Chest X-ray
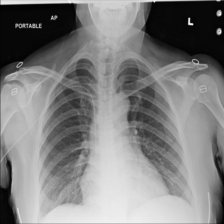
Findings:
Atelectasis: negative
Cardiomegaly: negative
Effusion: negative
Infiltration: negative
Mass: negative
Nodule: negative
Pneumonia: negative
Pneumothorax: negative
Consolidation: negative
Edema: negative
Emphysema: negative
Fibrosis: negative
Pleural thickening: negative
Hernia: negative